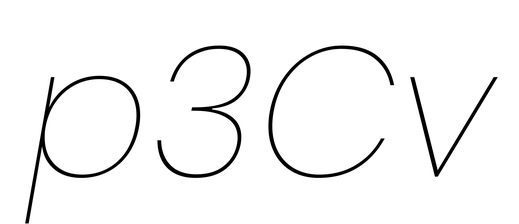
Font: Poppins-ThinItalic